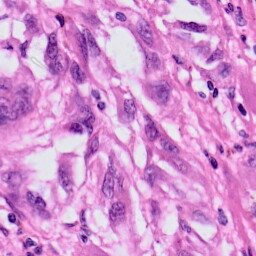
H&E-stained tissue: Skin